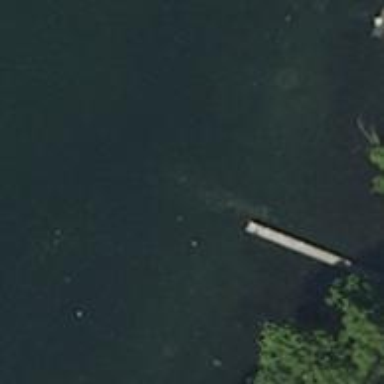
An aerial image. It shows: Man-made pier.